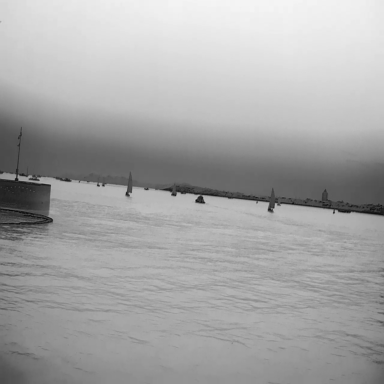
There are 11 objects shown in the infrared image, including a container_ship, six sailboats, three bulk_carriers, and a canoe.